Interaction volume radius: 5 \u00c5
Interaction volume height: 25 \u00c5
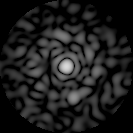
Disorder parameter: 0.8618